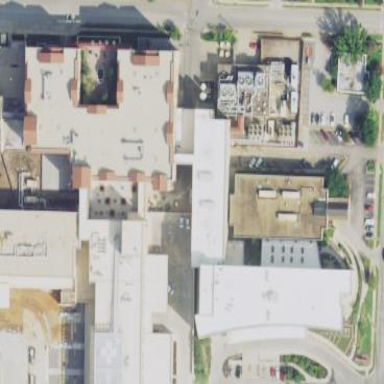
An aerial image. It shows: Hospital building.